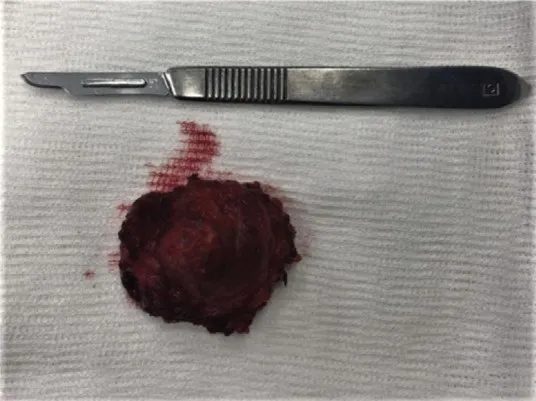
Surgical specimen. Encapsulated lesion, hard, elastic to touch, approximately 25 x 22 mm.
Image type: medical_photograph (other_medical_photograph)